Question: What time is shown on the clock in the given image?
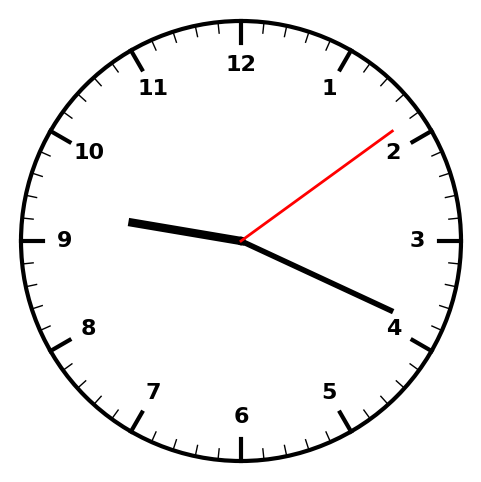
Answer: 09:19:09